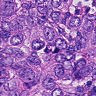
Metastatic tissue present: yes